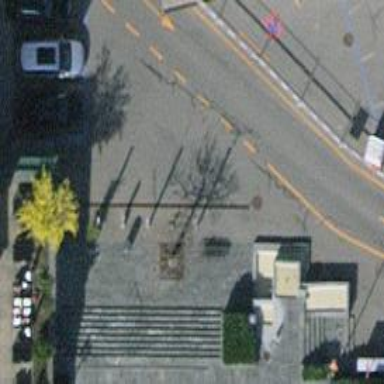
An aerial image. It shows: Bench for seating.